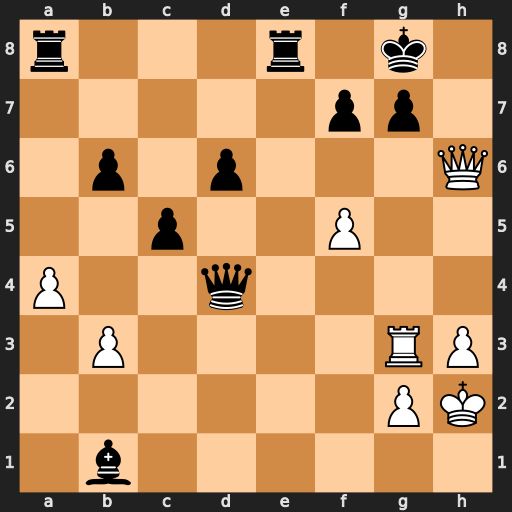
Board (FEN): r3r1k1/5pp1/1p1p3Q/2p2P2/P2q4/1P4RP/6PK/1b6
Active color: w
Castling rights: -
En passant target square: -
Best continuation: f6 Qxf6 Qxf6